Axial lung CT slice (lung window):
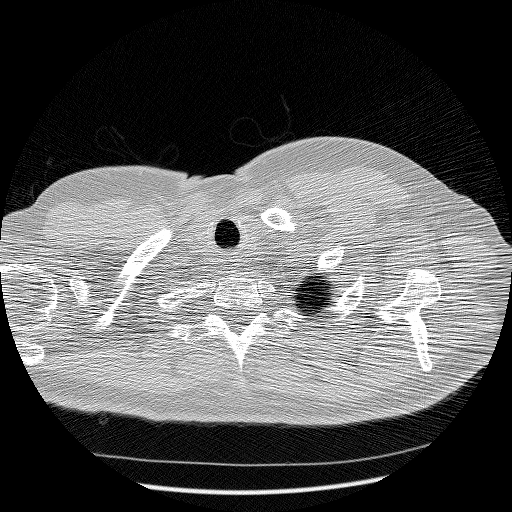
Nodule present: no